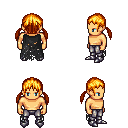
a pixel art fantasy rpg character, male body template, human, tanned skin, black tattered cape, metal pants, light blonde twin-tailed hairstyle, metal boots, four views (front, back, left, right), 2x2 character sprite sheet, small pixel art, hard edges, no anti-aliasing